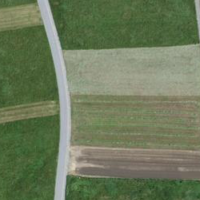
EUNIS habitat code: 24
Species observed at this site:
Coenonympha pamphilus